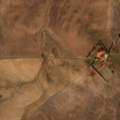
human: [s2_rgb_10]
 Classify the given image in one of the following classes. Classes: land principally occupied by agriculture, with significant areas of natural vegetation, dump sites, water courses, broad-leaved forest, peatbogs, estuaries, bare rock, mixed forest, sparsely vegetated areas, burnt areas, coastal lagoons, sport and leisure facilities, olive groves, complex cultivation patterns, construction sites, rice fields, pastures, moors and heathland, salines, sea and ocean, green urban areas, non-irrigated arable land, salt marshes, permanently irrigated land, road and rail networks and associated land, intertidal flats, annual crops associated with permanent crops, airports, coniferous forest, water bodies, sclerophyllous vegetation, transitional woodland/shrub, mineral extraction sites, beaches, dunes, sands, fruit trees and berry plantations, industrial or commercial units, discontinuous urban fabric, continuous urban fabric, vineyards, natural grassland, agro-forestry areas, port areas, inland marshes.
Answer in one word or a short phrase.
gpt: non-irrigated arable land